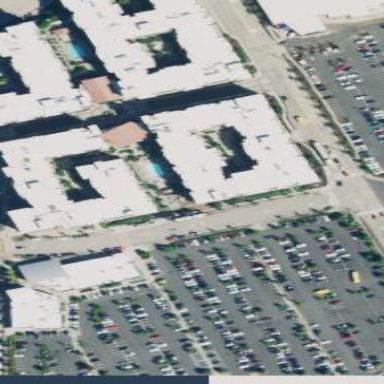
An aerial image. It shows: Part of building is shown in the image.